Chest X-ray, AP view. Patient: 31 years old, sex M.
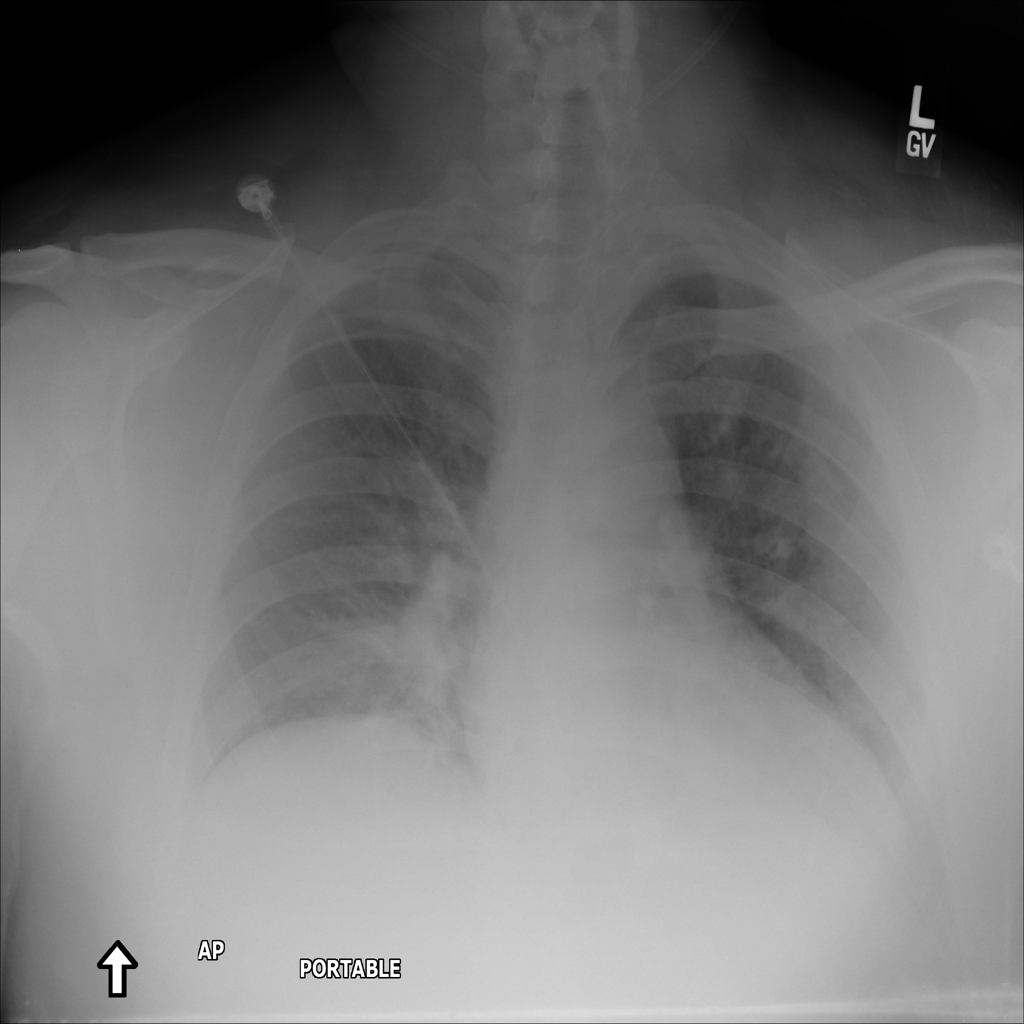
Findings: No Finding